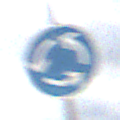
Verkehrszeichen: Kreisverkehr
Umgebung: Outdoor, Suburban
Tageszeit: MorningAfternoon
Wetter: PartlyCloudy
Licht: Natural
Jahreszeit: NotSpecified
Kontrast: HighContrast